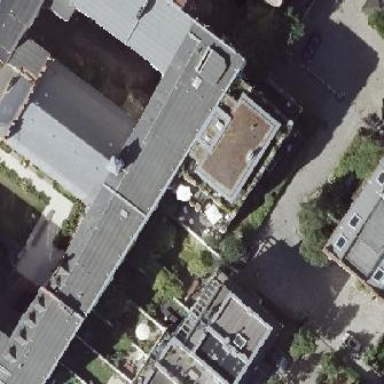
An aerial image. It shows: Residential building with red gambrel roof made of roof tiles. The building itself has grey color.